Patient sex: M
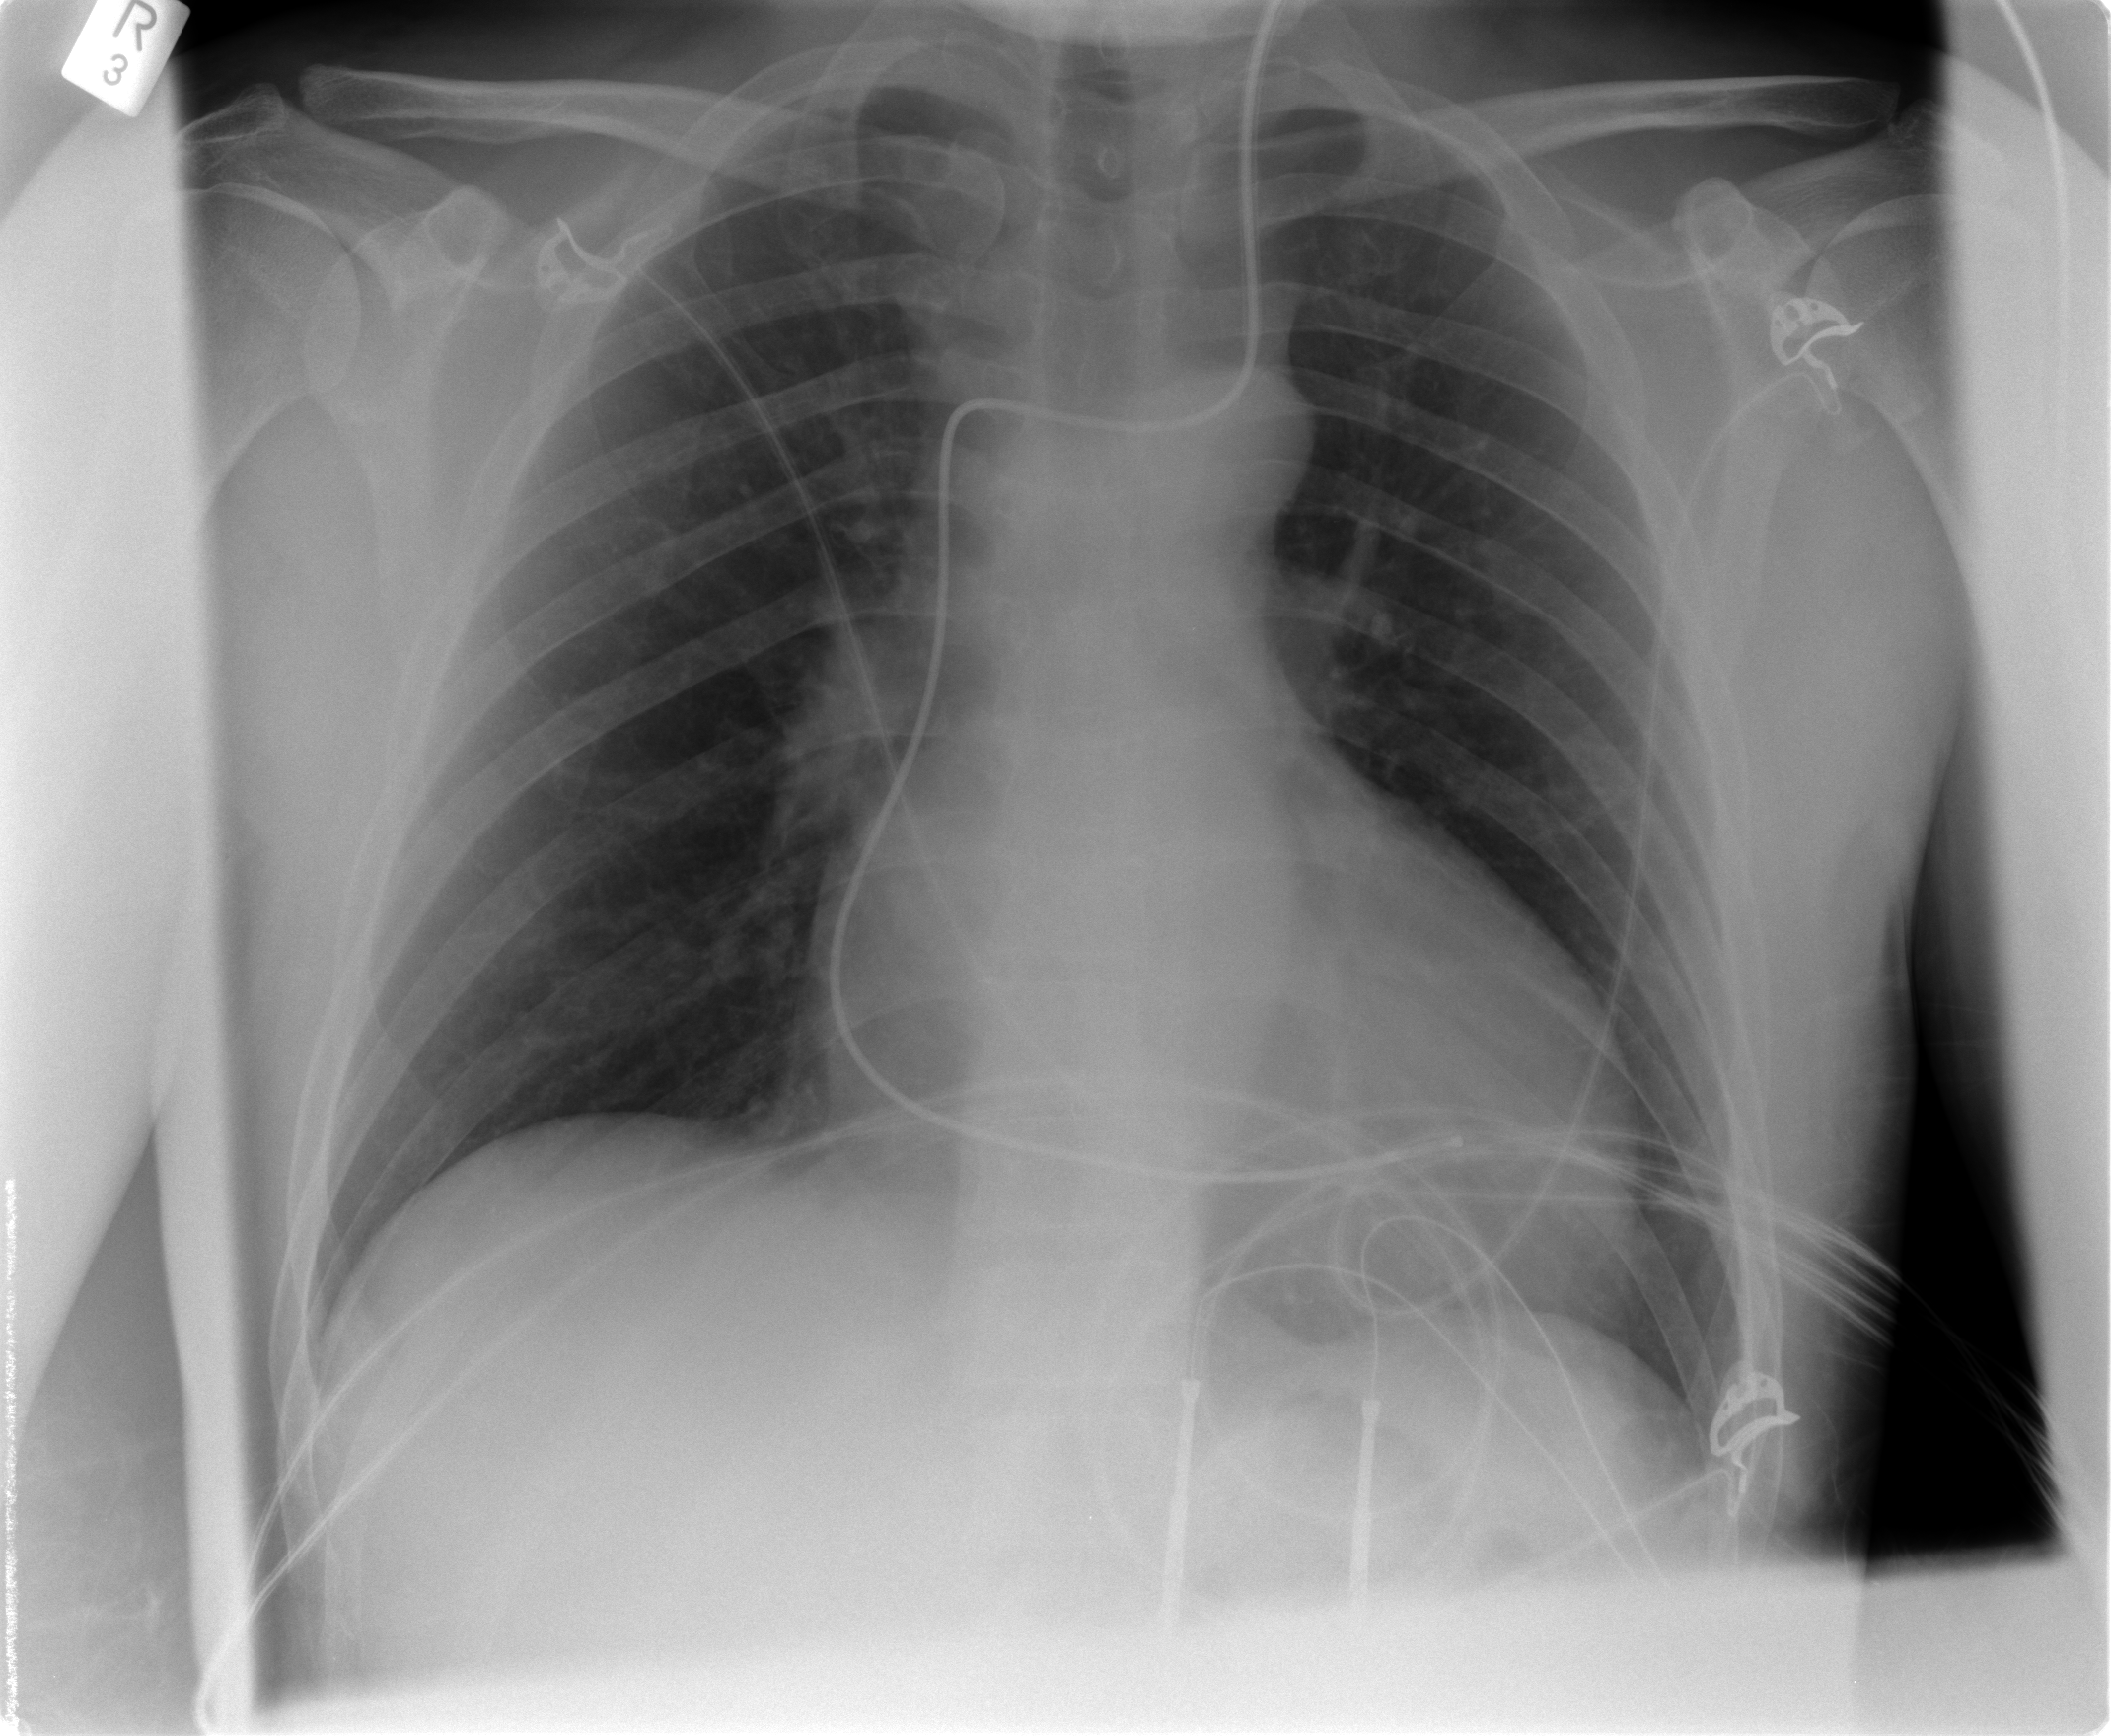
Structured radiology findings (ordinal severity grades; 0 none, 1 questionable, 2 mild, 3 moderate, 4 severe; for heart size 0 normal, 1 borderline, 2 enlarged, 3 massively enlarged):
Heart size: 2
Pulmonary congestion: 1
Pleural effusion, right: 0
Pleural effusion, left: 0
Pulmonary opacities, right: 0
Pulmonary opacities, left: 0
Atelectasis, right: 0
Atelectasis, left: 0